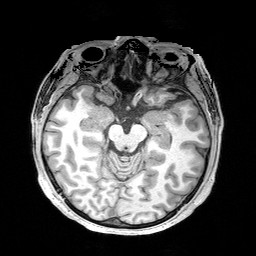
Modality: T1w
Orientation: coronal
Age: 29
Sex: male
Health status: healthy